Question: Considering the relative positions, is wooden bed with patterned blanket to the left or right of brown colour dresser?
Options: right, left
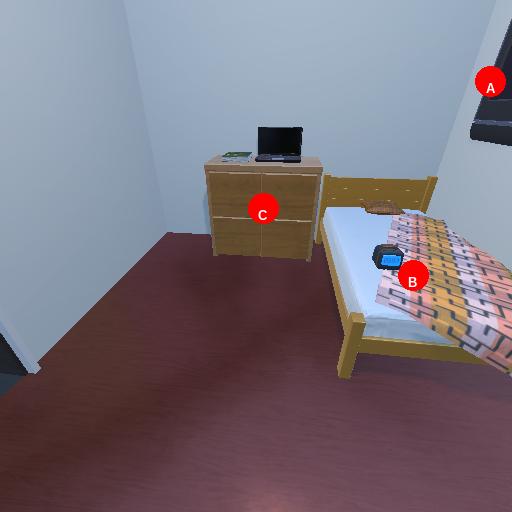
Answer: right